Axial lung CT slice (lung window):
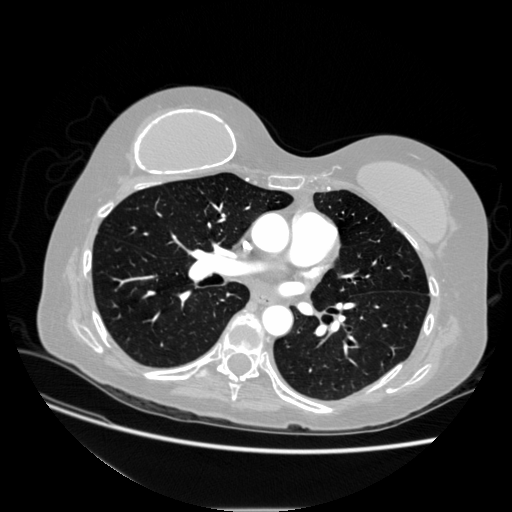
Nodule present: no